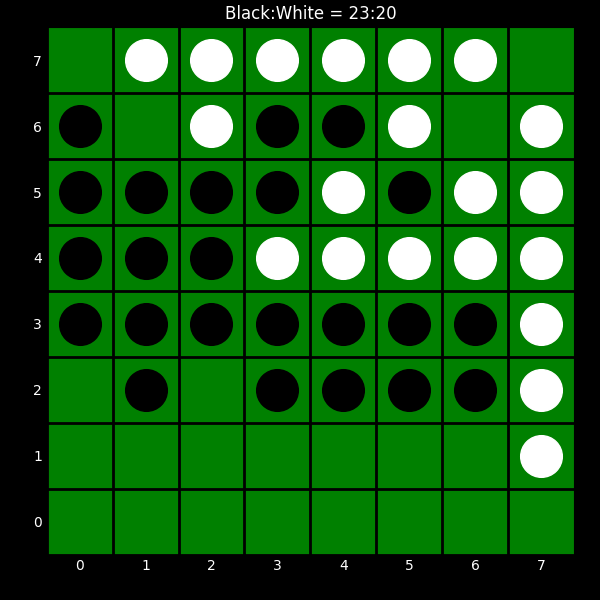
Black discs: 23
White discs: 20